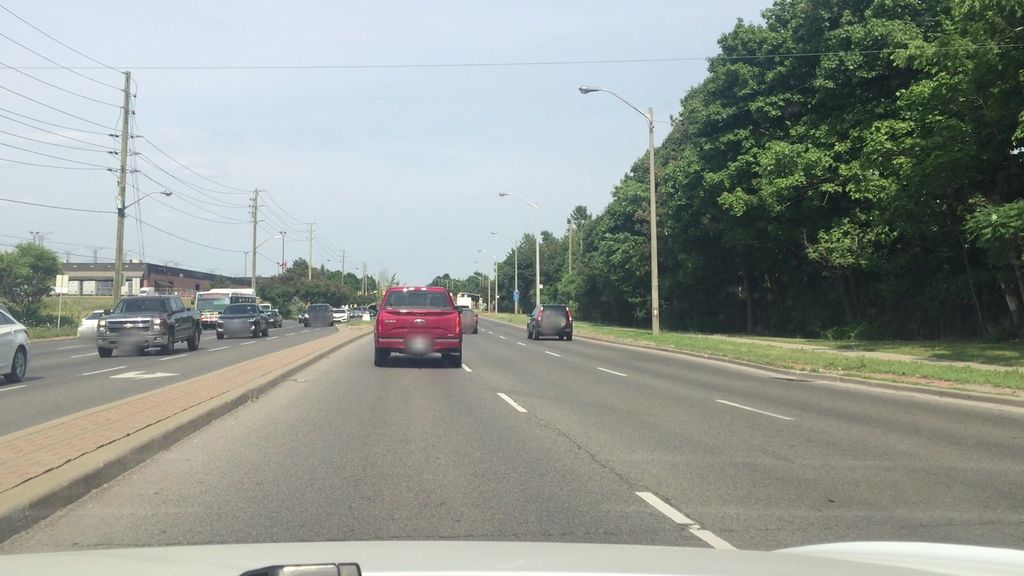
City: toronto